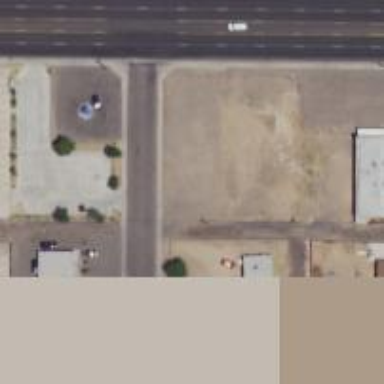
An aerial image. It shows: Alley classified as service road.